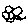
Label: flower